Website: home-depot
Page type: newsletter-management
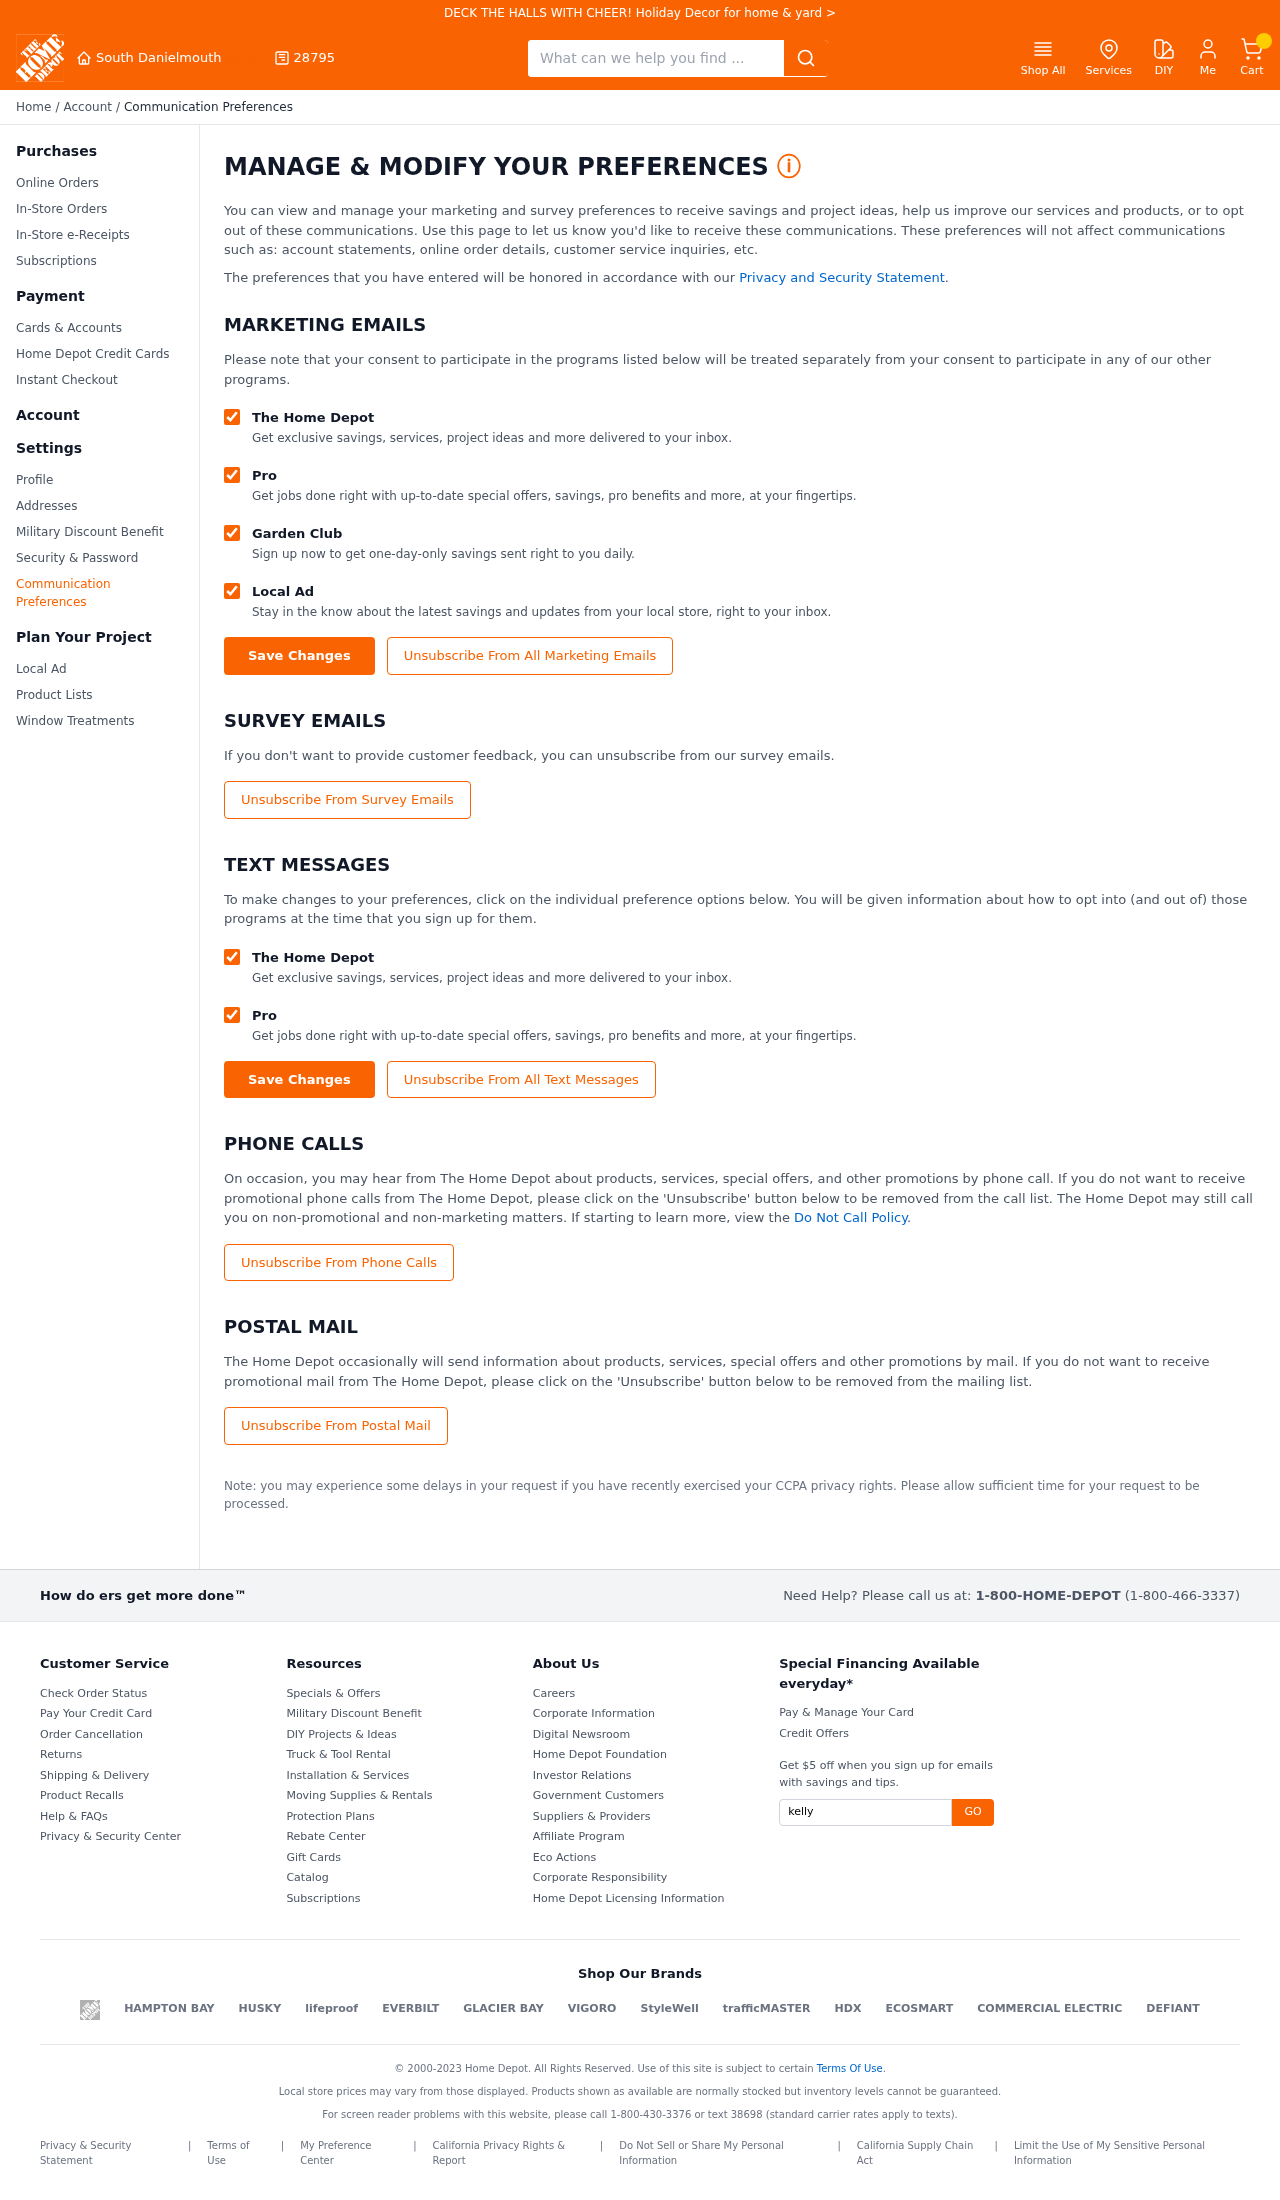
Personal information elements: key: PII_CITY
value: South Danielmouth
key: PII_POSTCODE
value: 28795
Search elements: key: HEADER_SEARCH
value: What can we help you find ...